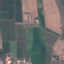
Land use / land cover: PermanentCrop